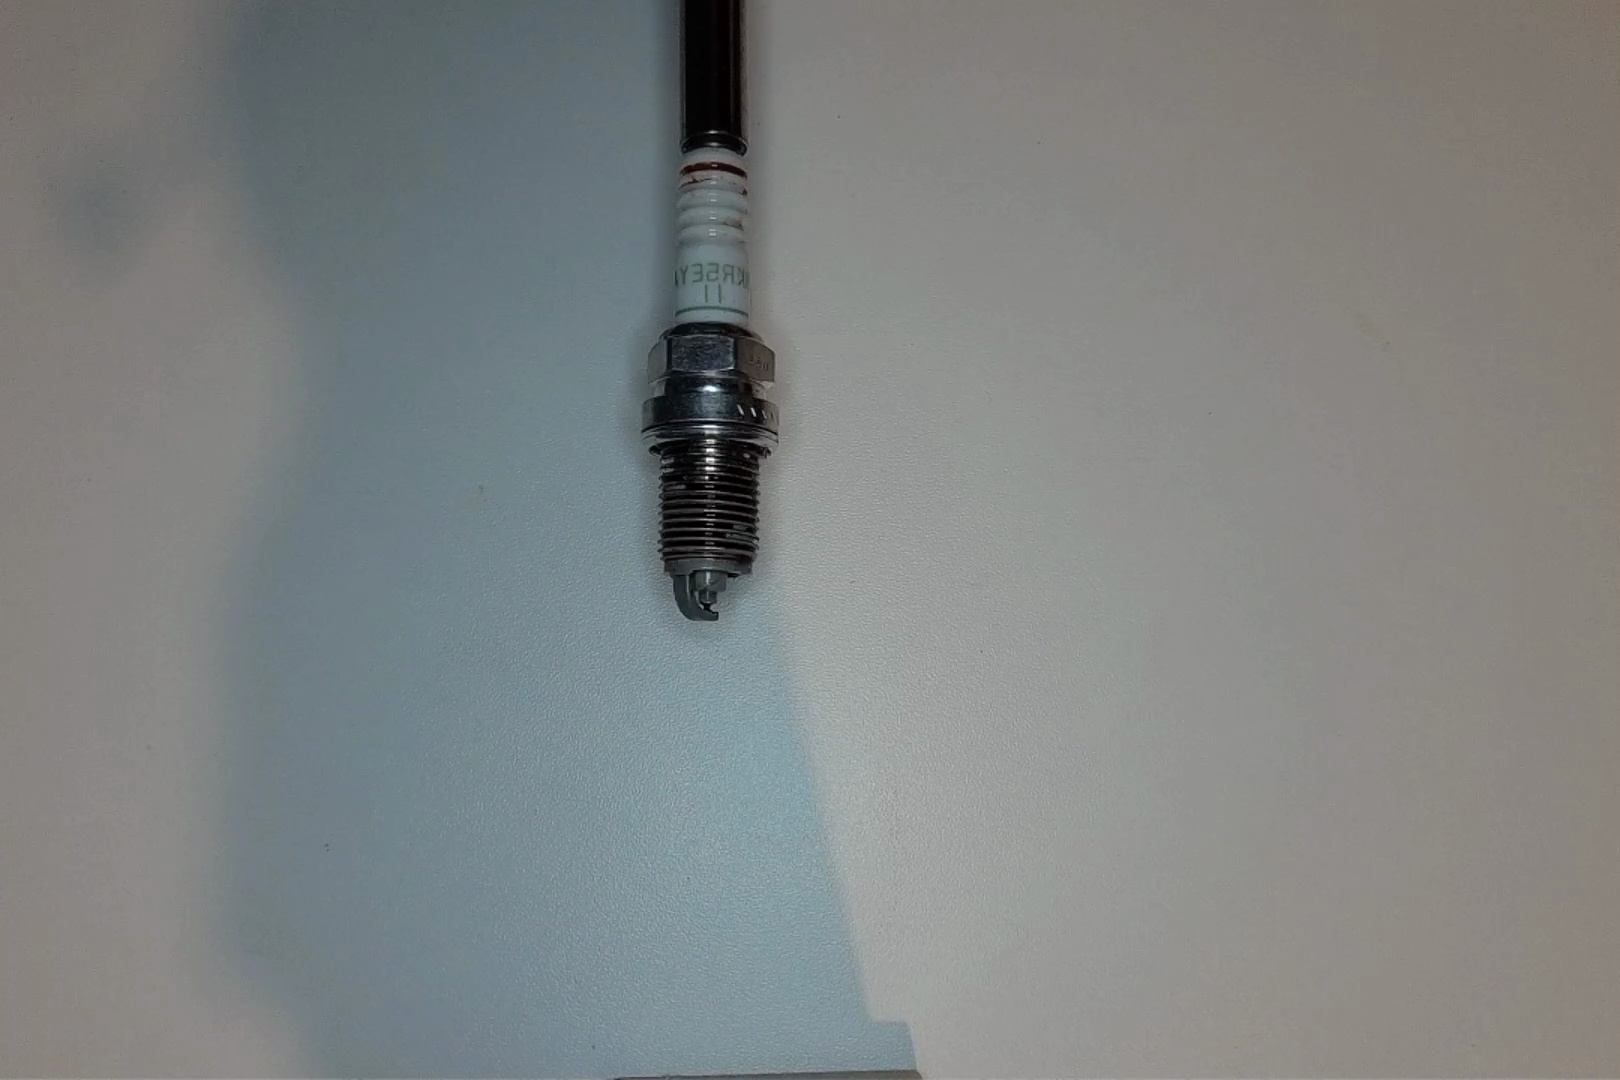
Label: anomaly